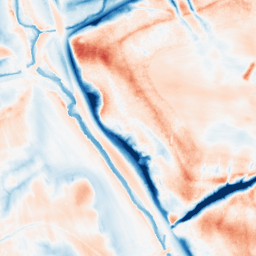
Category: classical
Decomposition family: gaussian_anisotropic
Decomposition parameters: sigma_x: 10
sigma_y: 10
Upsampling method: bspline
Upsampling parameters: scale: 2
Upsampling scale: 2